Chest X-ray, PA view. Patient: 42 years old, sex M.
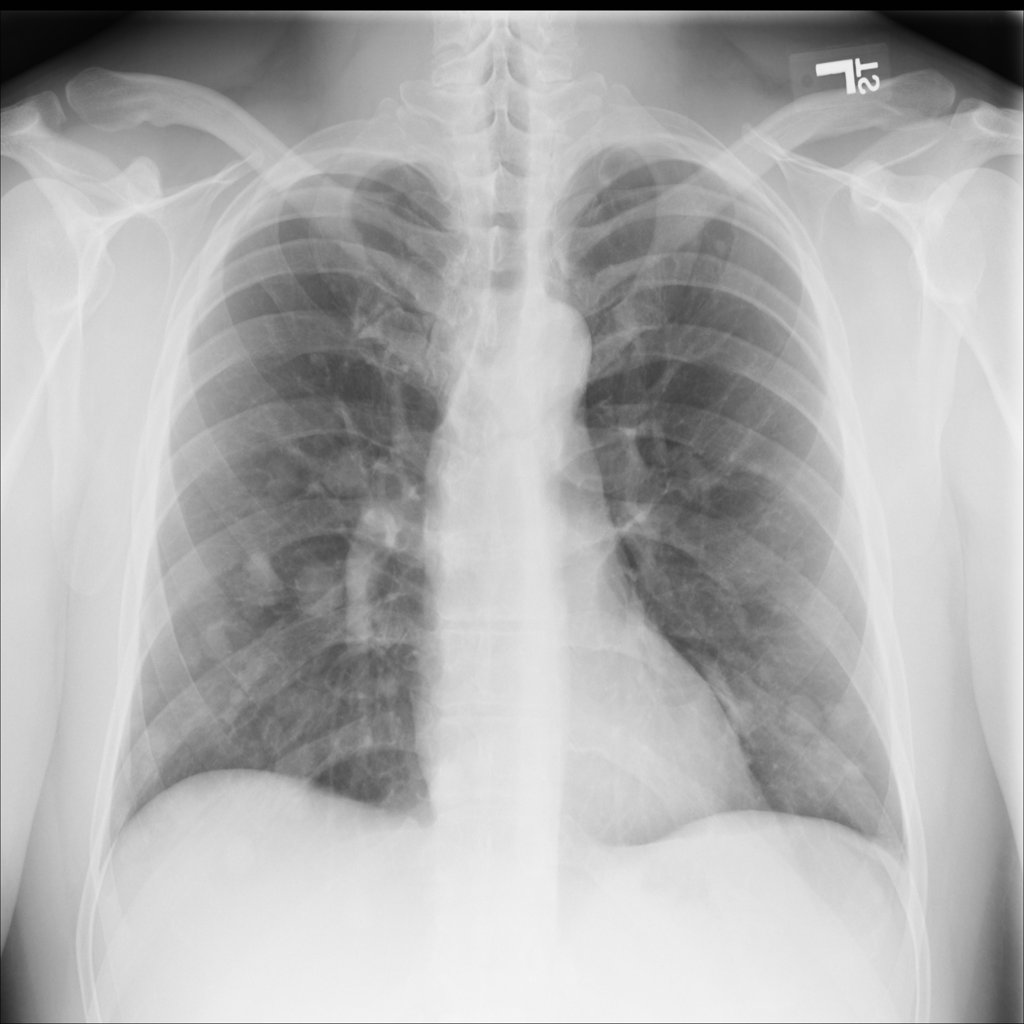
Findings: Nodule